Question: I have been using <URL> to sort the tables on my webpage and it works for the most part, my only problem is that I am trying to sort servers which contain letters and numbers. Sorting alphabetically seemed like the best case to go with but it resulted in a small problem whenever I reached a value > 100.
The output would read 1,2,3,4,5,6,7,8,9,10,100,101,11,12,13,14,15,...,99
Of course it would be much better if I could get this with 100 after 99 so I changed that column to be sorted numerically and it worked for the most part. My final issue is that now I am having servers with similar names be separated from each other e.g: testServer1, Server1, testServer2, Server2,.... testServer99, Server99

As you can see, particularly on the left, like named hosts are not linked together as the numbers are what it is being sorted by.
<URL>
<URL>
---
'''
<!DOCTYPE html>
<html>
<head>
<!script to make table sortable>
<script src="sorttable.js"></script>
<meta http-equiv="pragma" content="no-cache">
<title>Title</title>
<style>
body {font-family:Arial, Helvetica, sans-serif;}
h1, h2 {
color:darkblue;
margin-bottom: 2px;
}
.good {background-color: green;}
.bad {background-color: red;}
.error {background-color: purple;}
.resultTable, td, th {
padding-left: 10px;
padding-right: 10px;
border-collapse: collapse;
border: 1px solid black;
}
.resultTable th {
background-color: darkblue;
color: white;
}
.resultTable td {
max-width: 110px;
text-overflow: ellipsis;
overflow: hidden;
white-space: nowrap;
}
.resultTable td:active {
background-color: #ffff99;
max-width: 900px;
}
</style>
</head>
<body>
<h1 id="top">Header</h1>
---<br><br>
<a href="#hypervisors">HyperVisors</a><br>
<a href="#hosts">Hosts</a><br>
<h2 id="hypervisors">HyperVisors</h2>
<table class="resultTable" id="hypervisorTable">
<!-- Table Header -->
<tr>
<th class=""sorttable_numeric">Host</th>
<th>ql2xmaxqdepth</th>
<th>ql2xloginretrycount</th>
<th>qlport_down_retry</th>
<th>VMware_version</th>
<th>HBA</th>
<th>Firmware_Version</th>
<th>Driver_Version</th>
</tr>
<!-- Values lentgh=26 first (hv%.int) -->
<tr>
<td>hv1.int</td>
<td >n/a</td>
<td >n/a</td>
<td >n/a</td>
<td >n/a</td>
<td >n/a</td>
<td >n/a</td>
<td >n/a</td>
</tr>
<tr>
<td>hv2.int</td>
<td >n/a</td>
<td >n/a</td>
<td >n/a</td>
<td >n/a</td>
<td >n/a</td>
<td >n/a</td>
<td >n/a</td>
</tr>
<tr>
<td>hv3.int</td>
<td >n/a</td>
<td >n/a</td>
<td >n/a</td>
<td >n/a</td>
<td >n/a</td>
<td >n/a</td>
<td >n/a</td>
</tr>
<tr>
<td>hv4.int</td>
<td >n/a</td>
<td >n/a</td>
<td >n/a</td>
<td >n/a</td>
<td >n/a</td>
<td >n/a</td>
<td >n/a</td>
</tr>
<tr>
<td>hv5.int</td>
<td >n/a</td>
<td >n/a</td>
<td >n/a</td>
<td >n/a</td>
<td >n/a</td>
<td >n/a</td>
<td >n/a</td>
</tr>
<!-- Values lentgh>=27 first (hv%.int) -->
</table>
<a href="#top">Top</a><br>
<h2 id="hosts">Hosts</h2>
<table class="resultTable" id="hostTable">
<!-- Table Header -->
<tr>
<th class="sorttable_numeric">Host</th>
<th>kernel</th>
<th>num_cpu</th>
<th>memory</th>
<th>selinux</th>
<th>packages</th>
<th>openssl</th>
<th>bash</th>
<th>irqbalance</th>
<th>interface</th>
<th>grub_etc_ls</th>
<th>grub_boot_ls</th>
<th>grub_etc_md5</th>
<th>grub_boot_md5</th>
<th>cpms</th>
<th>pab</th>
<th>cal</th>
<th>loginproxy</th>
<th>mediapreview</th>
<th>svc-auditd</th>
<th>svc-crond</th>
<th>svc-network</th>
<th>svc-nrpe</th>
<th>svc-sshd</th>
<th>svc-snmpd</th>
<th>svc-rsyslog</th>
<th>svc-irqbalance</th>
<th>svc-monit</th>
<th>svc-limsender</th>
<th>SCSI_Timeout_sda</th>
<th>SCSI_Timeout_sdb</th>
<th>SCSI_Timeout_sdc</th>
<th>SCSI_Timeout_sdd</th>
<th>SCSI_Timeout_sde</th>
</tr>
<!-- Values -->
<tr>
<td>ansible01</td>
<td >n/a</td>
<td >n/a</td>
<td >n/a</td>
<td >n/a</td>
<td >n/a</td>
<td >n/a</td>
<td >n/a</td>
<td >n/a</td>
<td >n/a</td>
<td >n/a</td>
<td >n/a</td>
<td >Not verified</td>
<td >Not verified</td>
<td >n/a</td>
<td >n/a</td>
<td >n/a</td>
<td >n/a</td>
<td >n/a</td>
<td >n/a</td>
<td >n/a</td>
<td >n/a</td>
<td >n/a</td>
<td >n/a</td>
<td >n/a</td>
<td >n/a</td>
<td >n/a</td>
<td >n/a</td>
<td >n/a</td>
<td >n/a</td>
<td >n/a</td>
<td >n/a</td>
<td >n/a</td>
<td >n/a</td>
</tr>
<tr>
<td>appsproxy01</td>
<td >n/a</td>
<td >n/a</td>
<td >n/a</td>
<td >n/a</td>
<td >n/a</td>
<td >n/a</td>
<td >n/a</td>
<td >n/a</td>
<td >n/a</td>
<td >n/a</td>
<td >n/a</td>
<td >Not verified</td>
<td >Not verified</td>
<td >n/a</td>
<td >n/a</td>
<td >n/a</td>
<td >n/a</td>
<td >n/a</td>
<td >n/a</td>
<td >n/a</td>
<td >n/a</td>
<td >n/a</td>
<td >n/a</td>
<td >n/a</td>
<td >n/a</td>
<td >n/a</td>
<td >n/a</td>
<td >n/a</td>
<td >n/a</td>
<td >n/a</td>
<td >n/a</td>
<td >n/a</td>
<td >n/a</td>
</tr>
<tr>
<td>appsproxy02</td>
<td >n/a</td>
<td >n/a</td>
<td >n/a</td>
<td >n/a</td>
<td >n/a</td>
<td >n/a</td>
<td >n/a</td>
<td >n/a</td>
<td >n/a</td>
<td >n/a</td>
<td >n/a</td>
<td >Not verified</td>
<td >Not verified</td>
<td >n/a</td>
<td >n/a</td>
<td >n/a</td>
<td >n/a</td>
<td >n/a</td>
<td >n/a</td>
<td >n/a</td>
<td >n/a</td>
<td >n/a</td>
<td >n/a</td>
<td >n/a</td>
<td >n/a</td>
<td >n/a</td>
<td >n/a</td>
<td >n/a</td>
<td >n/a</td>
<td >n/a</td>
<td >n/a</td>
<td >n/a</td>
<td >n/a</td>
</tr>
<tr>
<td>be01</td>
<td >n/a</td>
<td >n/a</td>
<td >n/a</td>
<td >n/a</td>
<td >n/a</td>
<td >n/a</td>
<td >n/a</td>
<td >n/a</td>
<td >n/a</td>
<td >n/a</td>
<td >n/a</td>
<td >Not verified</td>
<td >Not verified</td>
<td >n/a</td>
<td >n/a</td>
<td >n/a</td>
<td >n/a</td>
<td >n/a</td>
<td >n/a</td>
<td >n/a</td>
<td >n/a</td>
<td >n/a</td>
<td >n/a</td>
<td >n/a</td>
<td >n/a</td>
<td >n/a</td>
<td >n/a</td>
<td >n/a</td>
<td >n/a</td>
<td >n/a</td>
<td >n/a</td>
<td >n/a</td>
<td >n/a</td>
</tr>
<tr>
<td>be02</td>
<td >n/a</td>
<td >n/a</td>
<td >n/a</td>
<td >n/a</td>
<td >n/a</td>
<td >n/a</td>
<td >n/a</td>
<td >n/a</td>
<td >n/a</td>
<td >n/a</td>
<td >n/a</td>
<td >Not verified</td>
<td >Not verified</td>
<td >n/a</td>
<td >n/a</td>
<td >n/a</td>
<td >n/a</td>
<td >n/a</td>
<td >n/a</td>
<td >n/a</td>
<td >n/a</td>
<td >n/a</td>
<td >n/a</td>
<td >n/a</td>
<td >n/a</td>
<td >n/a</td>
<td >n/a</td>
<td >n/a</td>
<td >n/a</td>
<td >n/a</td>
<td >n/a</td>
<td >n/a</td>
<td >n/a</td>
</tr>
<tr>
<td>be03</td>
<td >n/a</td>
<td >n/a</td>
<td >n/a</td>
<td >n/a</td>
<td >n/a</td>
<td >n/a</td>
<td >n/a</td>
<td >n/a</td>
<td >n/a</td>
<td >n/a</td>
<td >n/a</td>
<td >Not verified</td>
<td >Not verified</td>
<td >n/a</td>
<td >n/a</td>
<td >n/a</td>
<td >n/a</td>
<td >n/a</td>
<td >n/a</td>
<td >n/a</td>
<td >n/a</td>
<td >n/a</td>
<td >n/a</td>
<td >n/a</td>
<td >n/a</td>
<td >n/a</td>
<td >n/a</td>
<td >n/a</td>
<td >n/a</td>
<td >n/a</td>
<td >n/a</td>
<td >n/a</td>
<td >n/a</td>
</tr>
<tr>
<td>be04</td>
<td >n/a</td>
<td >n/a</td>
<td >n/a</td>
<td >n/a</td>
<td >n/a</td>
<td >n/a</td>
<td >n/a</td>
<td >n/a</td>
<td >n/a</td>
<td >n/a</td>
<td >n/a</td>
<td >Not verified</td>
<td >Not verified</td>
<td >n/a</td>
<td >n/a</td>
<td >n/a</td>
<td >n/a</td>
<td >n/a</td>
<td >n/a</td>
<td >n/a</td>
<td >n/a</td>
<td >n/a</td>
<td >n/a</td>
<td >n/a</td>
<td >n/a</td>
<td >n/a</td>
<td >n/a</td>
<td >n/a</td>
<td >n/a</td>
<td >n/a</td>
<td >n/a</td>
<td >n/a</td>
<td >n/a</td>
</tr>
<tr>
<td>be99</td>
<td >n/a</td>
<td >n/a</td>
<td >n/a</td>
<td >n/a</td>
<td >n/a</td>
<td >n/a</td>
<td >n/a</td>
<td >n/a</td>
<td >n/a</td>
<td >n/a</td>
<td >n/a</td>
<td >Not verified</td>
<td >Not verified</td>
<td >n/a</td>
<td >n/a</td>
<td >n/a</td>
<td >n/a</td>
<td >n/a</td>
<td >n/a</td>
<td >n/a</td>
<td >n/a</td>
<td >n/a</td>
<td >n/a</td>
<td >n/a</td>
<td >n/a</td>
<td >n/a</td>
<td >n/a</td>
<td >n/a</td>
<td >n/a</td>
<td >n/a</td>
<td >n/a</td>
<td >n/a</td>
<td >n/a</td>
</tr>
<tr>
<td>be107</td>
<td >n/a</td>
<td >n/a</td>
<td >n/a</td>
<td >n/a</td>
<td >n/a</td>
<td >n/a</td>
<td >n/a</td>
<td >n/a</td>
<td >n/a</td>
<td >n/a</td>
<td >n/a</td>
<td >Not verified</td>
<td >Not verified</td>
<td >n/a</td>
<td >n/a</td>
<td >n/a</td>
<td >n/a</td>
<td >n/a</td>
<td >n/a</td>
<td >n/a</td>
<td >n/a</td>
<td >n/a</td>
<td >n/a</td>
<td >n/a</td>
<td >n/a</td>
<td >n/a</td>
<td >n/a</td>
<td >n/a</td>
<td >n/a</td>
<td >n/a</td>
<td >n/a</td>
<td >n/a</td>
<td >n/a</td>
</tr>
<tr>
<td>be100</td>
<td >n/a</td>
<td >n/a</td>
<td >n/a</td>
<td >n/a</td>
<td >n/a</td>
<td >n/a</td>
<td >n/a</td>
<td >n/a</td>
<td >n/a</td>
<td >n/a</td>
<td >n/a</td>
<td >Not verified</td>
<td >Not verified</td>
<td >n/a</td>
<td >n/a</td>
<td >n/a</td>
<td >n/a</td>
<td >n/a</td>
<td >n/a</td>
<td >n/a</td>
<td >n/a</td>
<td >n/a</td>
<td >n/a</td>
<td >n/a</td>
<td >n/a</td>
<td >n/a</td>
<td >n/a</td>
<td >n/a</td>
<td >n/a</td>
<td >n/a</td>
<td >n/a</td>
<td >n/a</td>
<td >n/a</td>
</tr>
<tr>
<td>be101</td>
<td >n/a</td>
<td >n/a</td>
<td >n/a</td>
<td >n/a</td>
<td >n/a</td>
<td >n/a</td>
<td >n/a</td>
<td >n/a</td>
<td >n/a</td>
<td >n/a</td>
<td >n/a</td>
<td >Not verified</td>
<td >Not verified</td>
<td >n/a</td>
<td >n/a</td>
<td >n/a</td>
<td >n/a</td>
<td >n/a</td>
<td >n/a</td>
<td >n/a</td>
<td >n/a</td>
<td >n/a</td>
<td >n/a</td>
<td >n/a</td>
<td >n/a</td>
<td >n/a</td>
<td >n/a</td>
<td >n/a</td>
<td >n/a</td>
<td >n/a</td>
<td >n/a</td>
<td >n/a</td>
<td >n/a</td>
</tr>
<tr>
<td>deployment01</td>
<td >n/a</td>
<td >n/a</td>
<td >n/a</td>
<td >n/a</td>
<td >n/a</td>
<td >n/a</td>
<td >n/a</td>
<td >n/a</td>
<td >n/a</td>
<td >n/a</td>
<td >n/a</td>
<td >Not verified</td>
<td >Not verified</td>
<td >n/a</td>
<td >n/a</td>
<td >n/a</td>
<td >n/a</td>
<td >n/a</td>
<td >n/a</td>
<td >n/a</td>
<td >n/a</td>
<td >n/a</td>
<td >n/a</td>
<td >n/a</td>
<td >n/a</td>
<td >n/a</td>
<td >n/a</td>
<td >n/a</td>
<td >n/a</td>
<td >n/a</td>
<td >n/a</td>
<td >n/a</td>
<td >n/a</td>
</tr>
<tr>
<td>dsaloc1-01</td>
<td >n/a</td>
<td >n/a</td>
<td >n/a</td>
<td >n/a</td>
<td >n/a</td>
<td >n/a</td>
<td >n/a</td>
<td >n/a</td>
<td >n/a</td>
<td >n/a</td>
<td >n/a</td>
<td >Not verified</td>
<td >Not verified</td>
<td >n/a</td>
<td >n/a</td>
<td >n/a</td>
<td >n/a</td>
<td >n/a</td>
<td >n/a</td>
<td >n/a</td>
<td >n/a</td>
<td >n/a</td>
<td >n/a</td>
<td >n/a</td>
<td >n/a</td>
<td >n/a</td>
<td >n/a</td>
<td >n/a</td>
<td >n/a</td>
<td >n/a</td>
<td >n/a</td>
<td >n/a</td>
<td >n/a</td>
</tr>
<tr>
<td>dsaloc1-02</td>
<td >n/a</td>
<td >n/a</td>
<td >n/a</td>
<td >n/a</td>
<td >n/a</td>
<td >n/a</td>
<td >n/a</td>
<td >n/a</td>
<td >n/a</td>
<td >n/a</td>
<td >n/a</td>
<td >Not verified</td>
<td >Not verified</td>
<td >n/a</td>
<td >n/a</td>
<td >n/a</td>
<td >n/a</td>
<td >n/a</td>
<td >n/a</td>
<td >n/a</td>
<td >n/a</td>
<td >n/a</td>
<td >n/a</td>
<td >n/a</td>
<td >n/a</td>
<td >n/a</td>
<td >n/a</td>
<td >n/a</td>
<td >n/a</td>
<td >n/a</td>
<td >n/a</td>
<td >n/a</td>
<td >n/a</td>
</tr>
</table>
<a href="#top">Top</a><br>
<p>
Words <i>Name</i>&#0153;<br>
&copy; ----
</p>
<script>
var sortHyper = document.getElementById("hypervisorTable");
var sortHost = document.getElementById("hostTable");
sorttable.makeSortable(sortHyper);
sorttable.makeSortable(sortHost);
</script>
</body>
'''
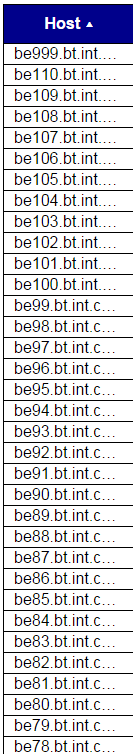
Answer: Answer was available in the link you shared
Using custom sort keys
You may have some data which does go in an order but isn't identified by sorttable. The way to fix this problem is to use custom sort keys. Take, for example, a column of spelled out numbers. Ordinarily, sorttable wouldn't work here; it will treat the spelled-out numbers as strings, and so would sort the numbers in alphabetical order, i.e., five, four, one, three, two. To get around this, you can specify on a cell in your table a sorttable_customkey attribute, and sorttable will use the contents of that attribute instead of the text in the cell itself when sorting the table. So, for example, your table might look like this:
'''
<table class="sortable">
<tr><th>Number (spelled)</th><th>Person</th></tr>
<tr><td sorttable_customkey="2">two</td><td>Jan</td></tr>
<tr><td sorttable_customkey="3">three</td><td>Bruce</td></tr>
<tr><td sorttable_customkey="1">one</td><td>Steve</td></tr>
</table>
'''